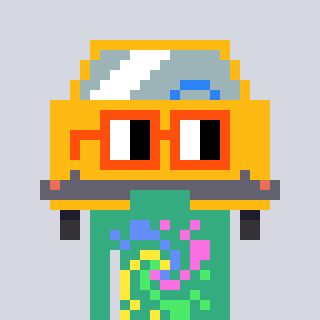
a pixel art character with square orange glasses, a taxi-shaped head and a teal-colored body on a cool background